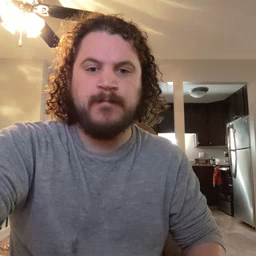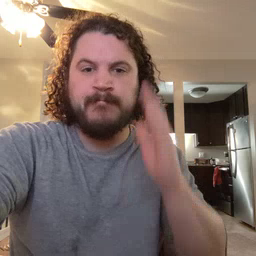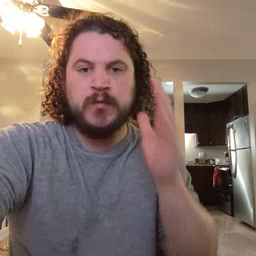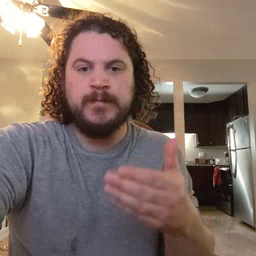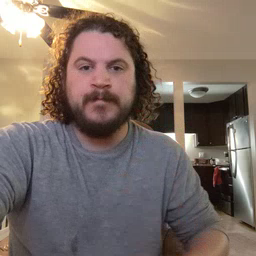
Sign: bedroom